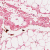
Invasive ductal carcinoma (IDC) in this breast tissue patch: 0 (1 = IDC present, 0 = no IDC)